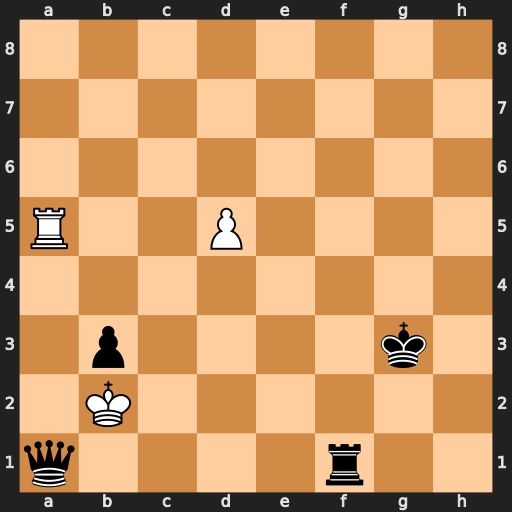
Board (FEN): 8/8/8/R2P4/8/1p4k1/1K6/q4r2
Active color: w
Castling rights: -
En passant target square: -
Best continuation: Rxa1 Rf2+ Kxb3 Rd2 Kc4